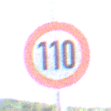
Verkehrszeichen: Geschwindigkeit110
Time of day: MorningAfternoon
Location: Outdoor (RoadRail)
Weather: PartlyCloudy
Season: NotSpecified
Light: Natural